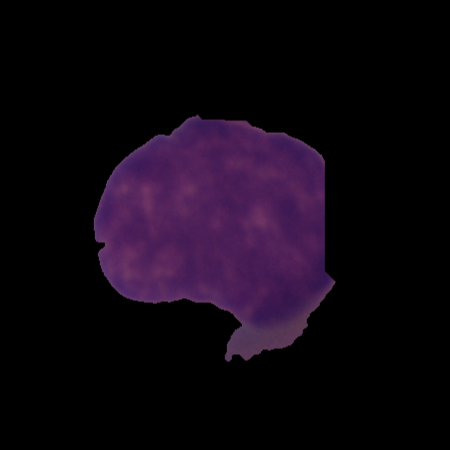
Label: cancer